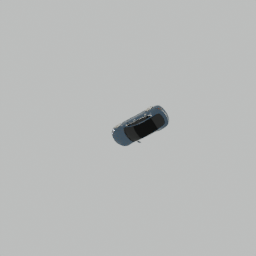
Label: mechanical